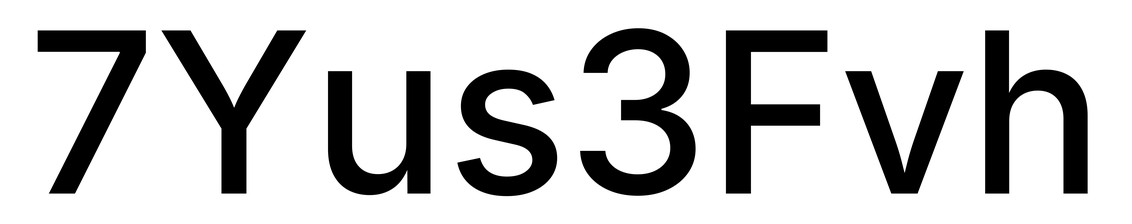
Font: Inter_Medium